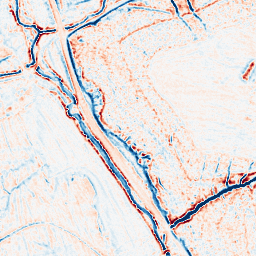
Category: edge_preserving
Decomposition family: bilateral
Decomposition parameters: d: 9
sigma_color: 25
sigma_space: 75
Upsampling method: cubic_mitchell
Upsampling parameters: scale: 4
Upsampling scale: 4